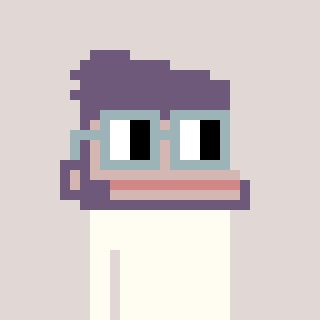
a pixel art character with square dark gray glasses, a ape-shaped head and a computerblue-colored body on a warm background